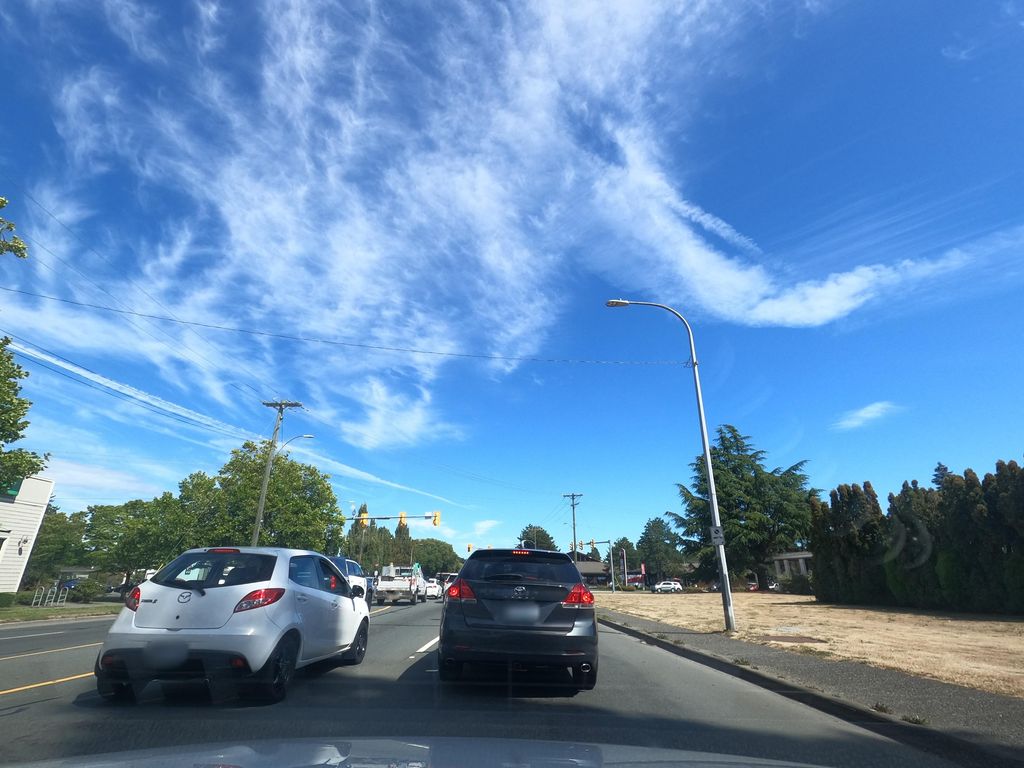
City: victoria